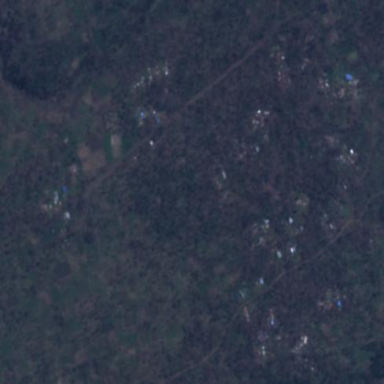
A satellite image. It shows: Village.